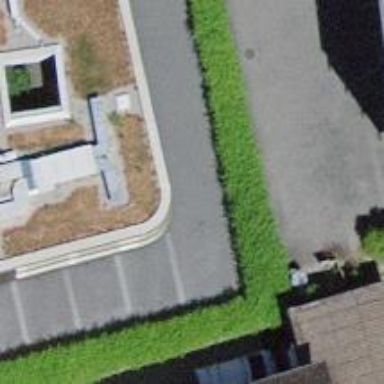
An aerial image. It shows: Service road tunnel with building passage.